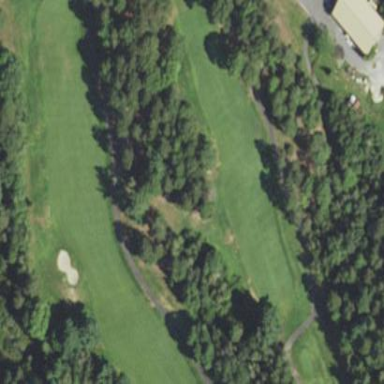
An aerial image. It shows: Golf fairway surrounded by grass.